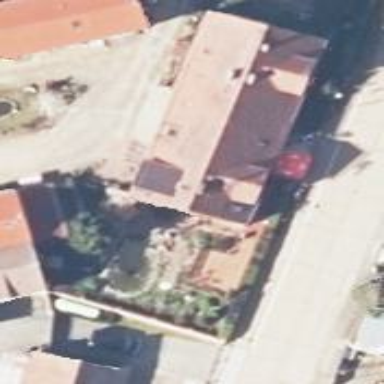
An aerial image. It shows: Cafe.